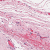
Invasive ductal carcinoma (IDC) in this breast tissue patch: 0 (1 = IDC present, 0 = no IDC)